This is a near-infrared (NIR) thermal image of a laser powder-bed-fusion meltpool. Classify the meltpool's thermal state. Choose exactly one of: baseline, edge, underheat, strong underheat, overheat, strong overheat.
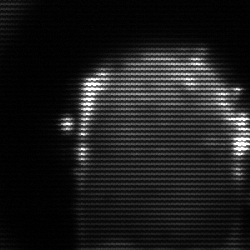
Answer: baseline